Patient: sex M, age 46
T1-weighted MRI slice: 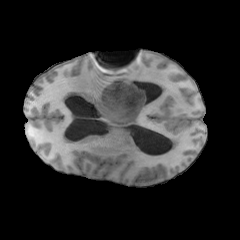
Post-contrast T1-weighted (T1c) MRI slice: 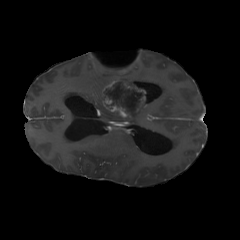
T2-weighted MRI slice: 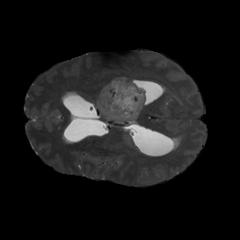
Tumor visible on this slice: yes
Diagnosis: Glioblastoma, IDH-wildtype
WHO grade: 4